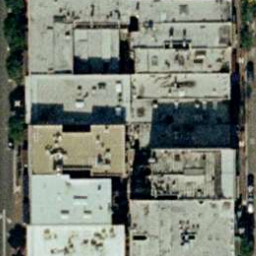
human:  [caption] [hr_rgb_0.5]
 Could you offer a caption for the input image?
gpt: Lots of buildings are crowded together .

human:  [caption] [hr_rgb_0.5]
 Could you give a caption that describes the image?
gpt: Many buildings are crowded together .

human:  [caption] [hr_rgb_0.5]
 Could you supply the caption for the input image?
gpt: There are lots of buildings .

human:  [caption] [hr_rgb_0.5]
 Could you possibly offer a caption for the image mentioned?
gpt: Many buildings are crowded in a mess .

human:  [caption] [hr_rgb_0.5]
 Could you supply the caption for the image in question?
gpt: There are lots of buildings .